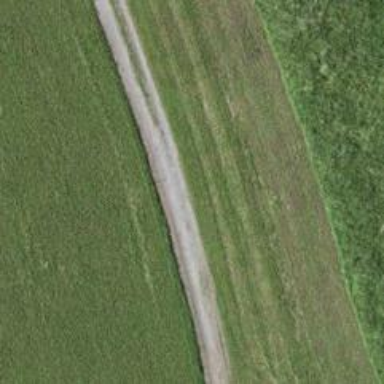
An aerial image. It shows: Track road with grade4 tracktype.